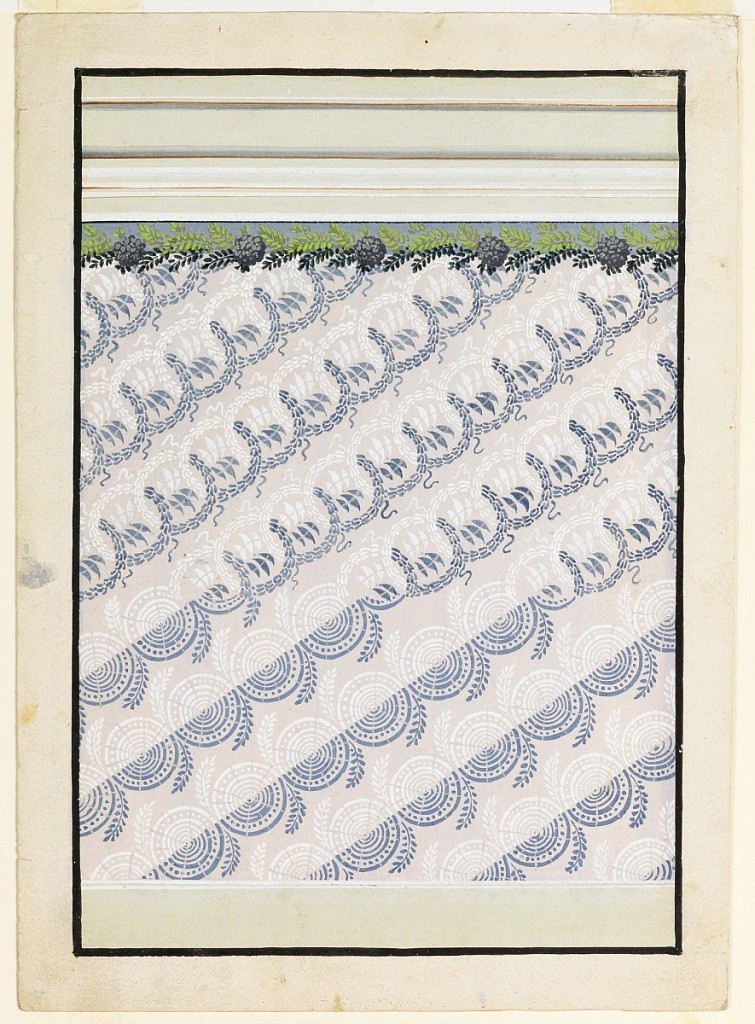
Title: Wallpaper Design
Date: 1840–60
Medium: Brush and gouache, graphite on heavy white paper
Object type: Drawing
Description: A dado is shown at the bottom, an entablature on top. The panel is decorated with oblique rows formed by wreath chains, above, by discs, below. Leaves are shown in the wreaths, curved leaf boughs in the intervals between the discs. The motifs are colored half white, half dark gray. On top is a garland, the upper part of which has a dark bluish gray background.